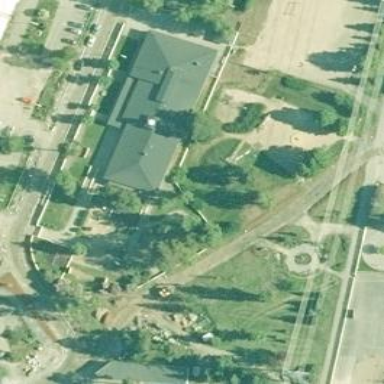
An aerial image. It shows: Kindergarten building.